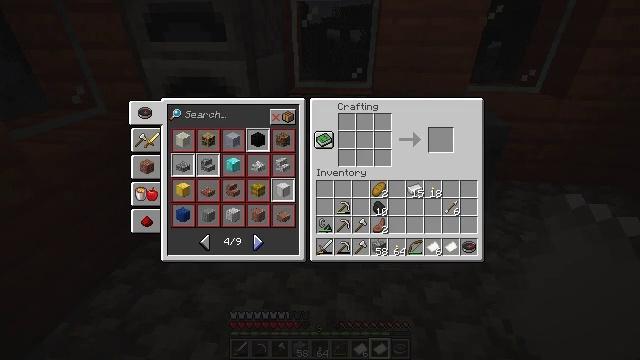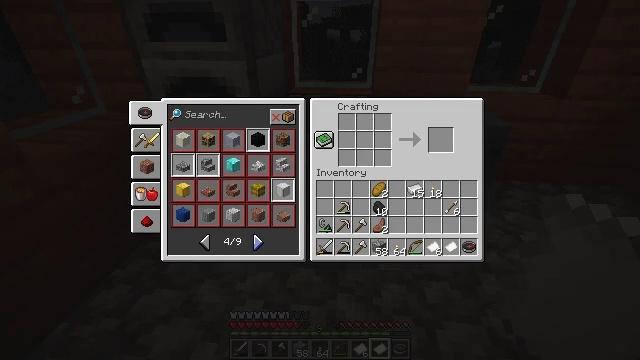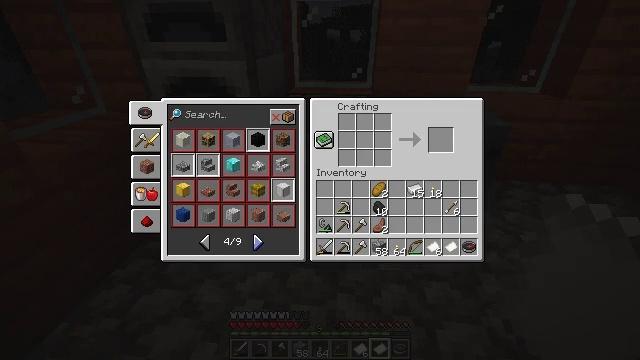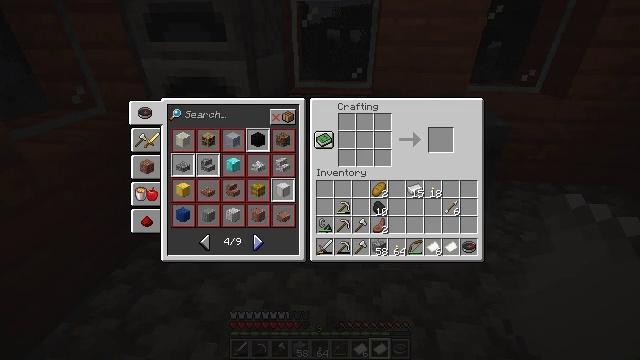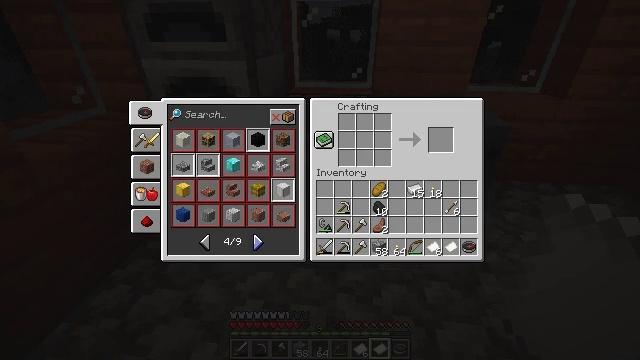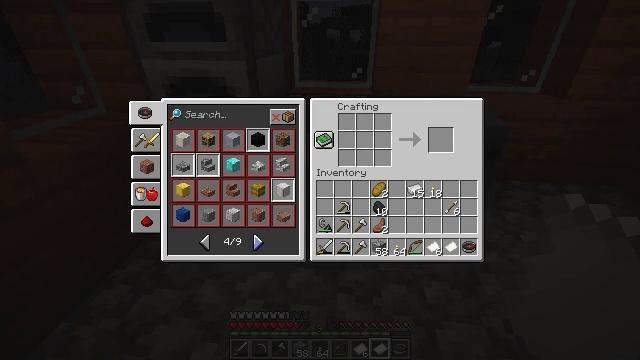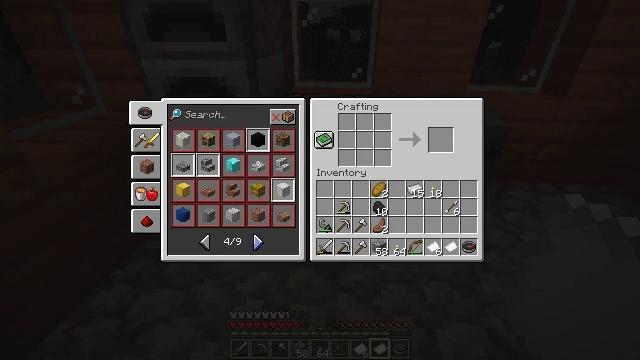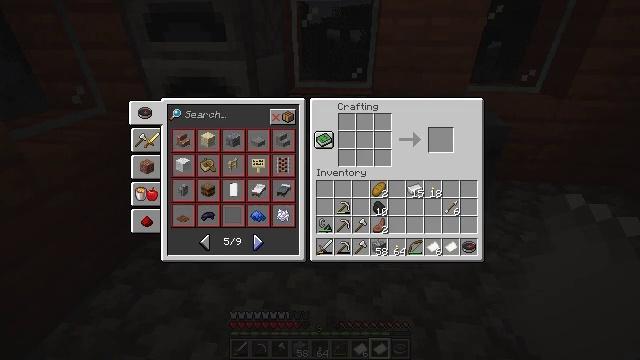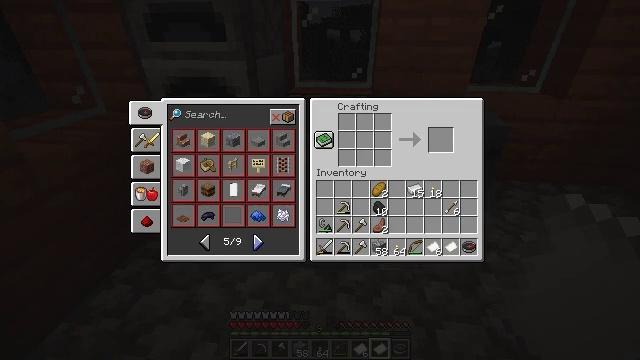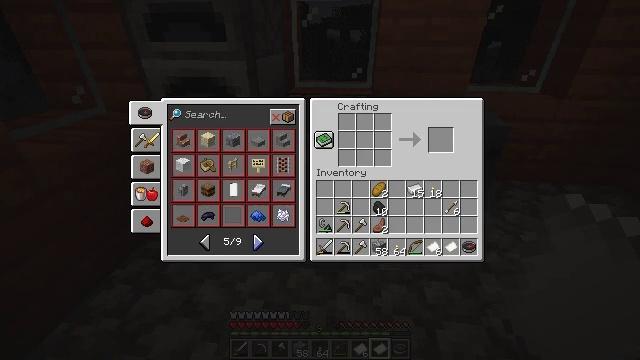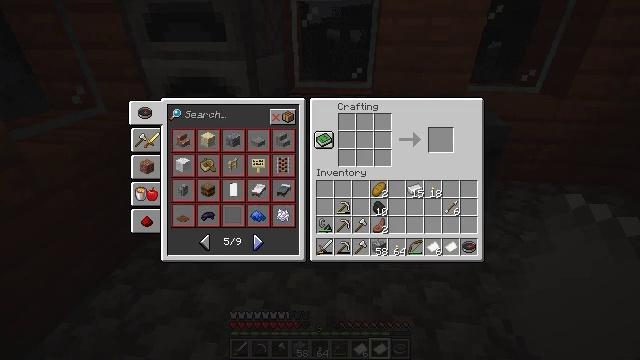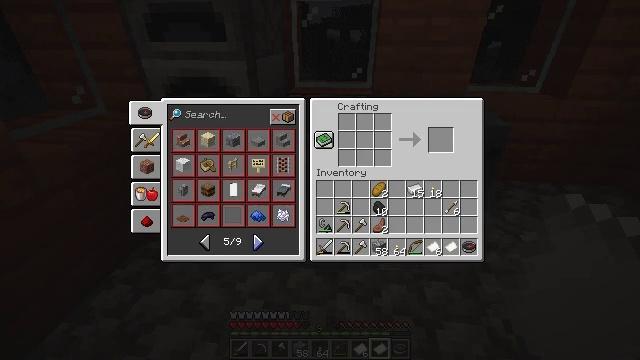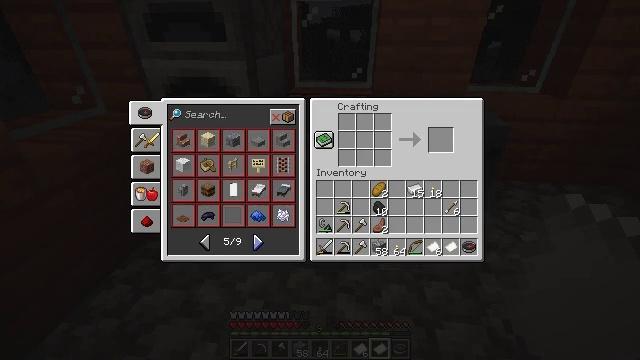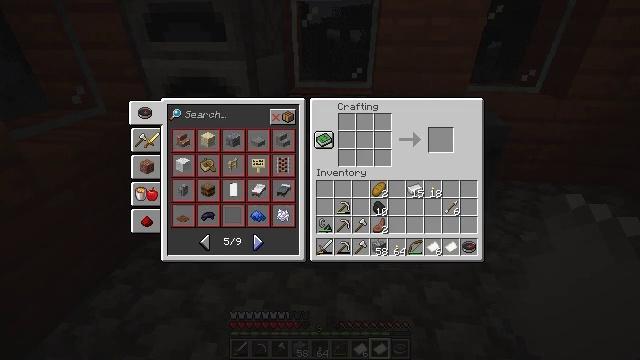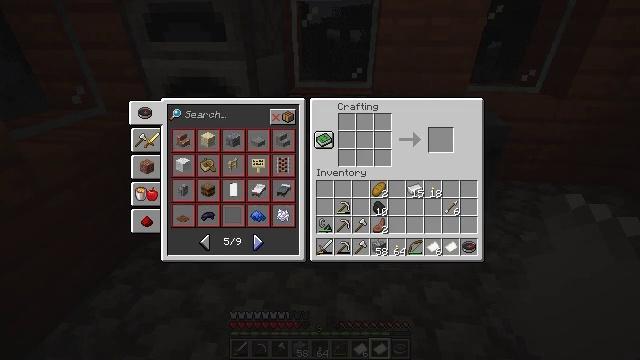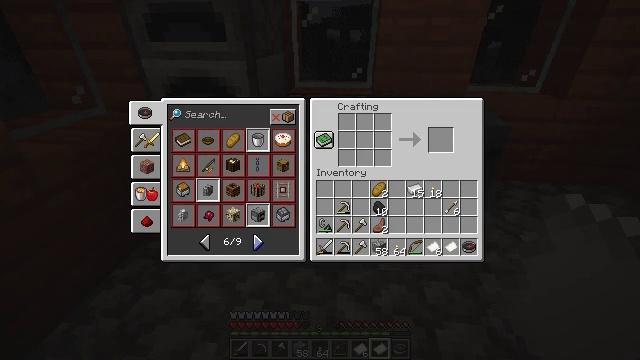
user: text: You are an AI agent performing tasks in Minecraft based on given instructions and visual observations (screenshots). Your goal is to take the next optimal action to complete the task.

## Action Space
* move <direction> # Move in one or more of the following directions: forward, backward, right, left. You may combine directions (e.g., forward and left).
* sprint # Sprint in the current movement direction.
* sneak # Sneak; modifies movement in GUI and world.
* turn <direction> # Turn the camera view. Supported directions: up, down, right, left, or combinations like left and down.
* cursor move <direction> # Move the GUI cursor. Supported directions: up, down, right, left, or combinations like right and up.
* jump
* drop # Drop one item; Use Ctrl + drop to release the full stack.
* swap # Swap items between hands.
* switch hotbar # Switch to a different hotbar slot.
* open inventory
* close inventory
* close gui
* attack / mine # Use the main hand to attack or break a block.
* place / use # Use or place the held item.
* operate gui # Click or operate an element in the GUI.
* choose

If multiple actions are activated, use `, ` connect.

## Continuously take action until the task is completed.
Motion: motion action
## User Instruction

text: Prepare to craft a stonecutter.
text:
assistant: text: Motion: no_op
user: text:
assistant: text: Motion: no_op
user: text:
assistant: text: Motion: no_op
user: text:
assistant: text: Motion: no_op
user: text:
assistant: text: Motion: no_op
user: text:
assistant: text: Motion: no_op
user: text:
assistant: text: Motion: attack / mine
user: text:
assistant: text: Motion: attack / mine
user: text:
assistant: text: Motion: attack / mine
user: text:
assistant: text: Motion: attack / mine
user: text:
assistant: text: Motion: no_op
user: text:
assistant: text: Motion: no_op
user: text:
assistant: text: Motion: no_op
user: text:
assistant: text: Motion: no_op
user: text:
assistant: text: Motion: attack / mine
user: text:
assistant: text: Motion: attack / mine
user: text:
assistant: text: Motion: attack / mine
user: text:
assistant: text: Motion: attack / mine
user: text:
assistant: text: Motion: no_op
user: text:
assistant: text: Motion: no_op
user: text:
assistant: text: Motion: no_op
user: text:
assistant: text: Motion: no_op
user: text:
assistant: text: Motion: no_op
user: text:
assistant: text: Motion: no_op
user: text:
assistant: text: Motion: turn left
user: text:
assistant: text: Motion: turn left
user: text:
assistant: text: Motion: turn left
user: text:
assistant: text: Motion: no_op
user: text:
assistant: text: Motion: no_op
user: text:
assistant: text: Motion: no_op